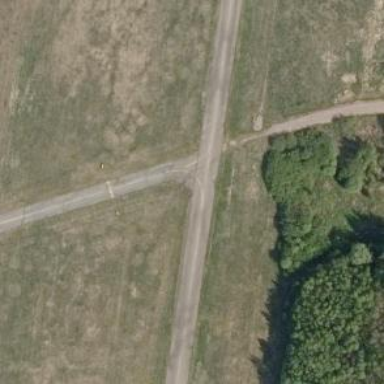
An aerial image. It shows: Image of taxiway at airport.